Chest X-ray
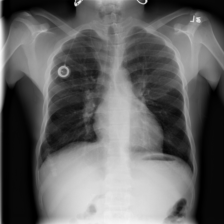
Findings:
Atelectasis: negative
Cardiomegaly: negative
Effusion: negative
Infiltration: negative
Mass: negative
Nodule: negative
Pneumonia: negative
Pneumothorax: negative
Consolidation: negative
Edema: negative
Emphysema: negative
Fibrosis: negative
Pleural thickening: negative
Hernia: negative